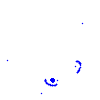
Particle: pion